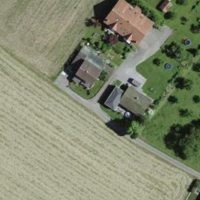
EUNIS habitat code: 55
Species observed at this site:
Tanacetum vulgare